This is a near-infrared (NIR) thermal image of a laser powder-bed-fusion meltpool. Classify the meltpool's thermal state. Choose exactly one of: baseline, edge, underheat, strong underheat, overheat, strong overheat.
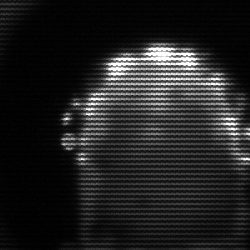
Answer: baseline